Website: apple
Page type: cross-sells
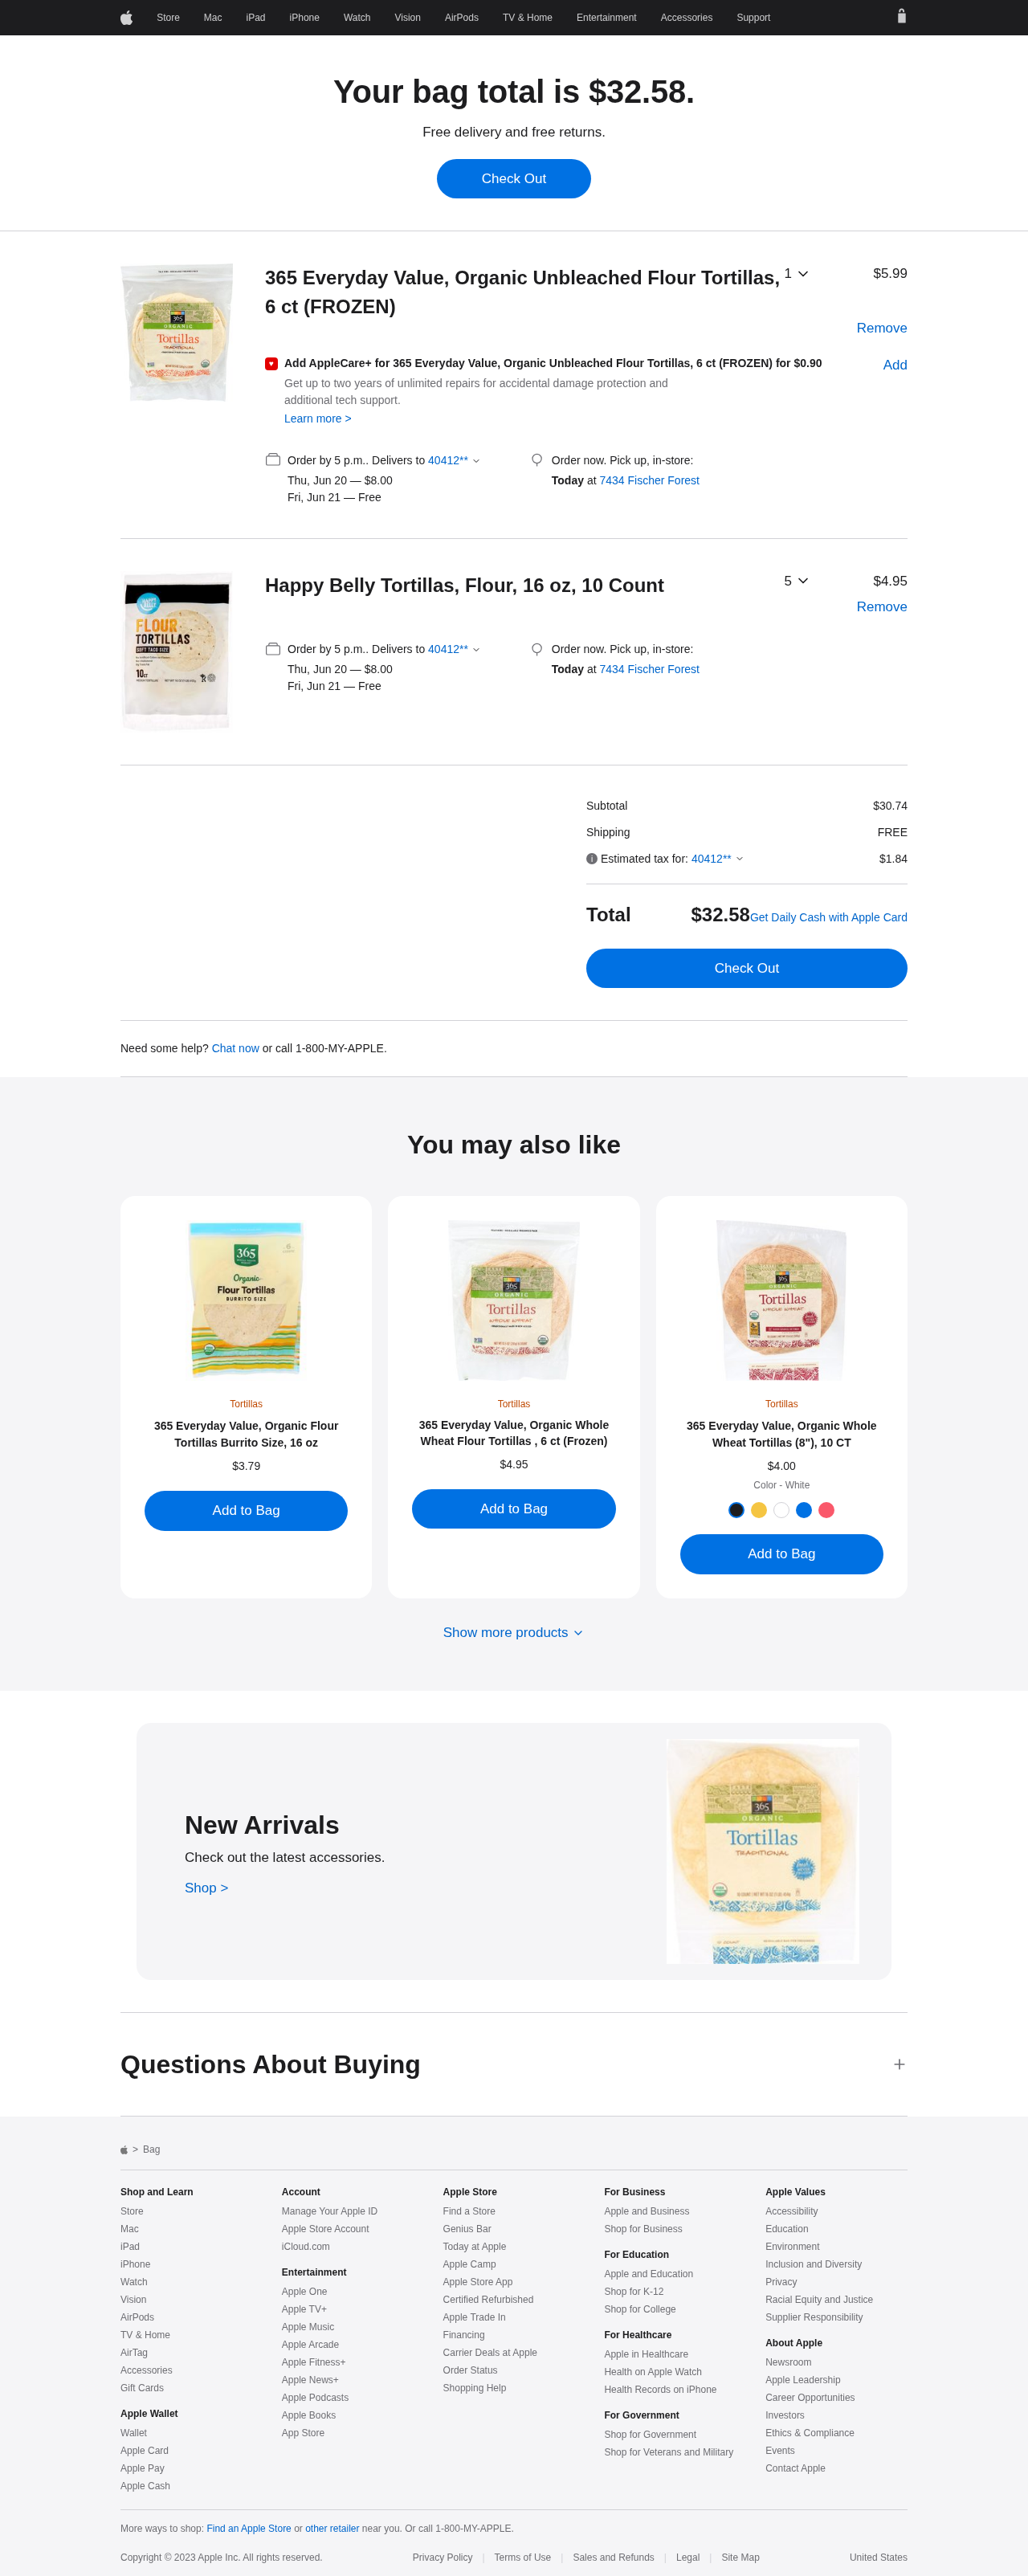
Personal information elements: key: PII_LOCATION1_STREET
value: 7434 Fischer Forest
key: PII_POSTCODE
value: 40412
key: PII_POSTCODE_FULL
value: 40412
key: PII_POSTCODE_NUMERIC
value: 40412
Product elements: key: PRODUCT1_NAME
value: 365 Everyday Value, Organic Unbleached Flour Tortillas, 6 ct (FROZEN)
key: PRODUCT1_PRICE
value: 5.99
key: PRODUCT1_QUANTITY
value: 1
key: PRODUCT2_NAME
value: Happy Belly Tortillas, Flour, 16 oz, 10 Count
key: PRODUCT2_PRICE
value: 4.95
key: PRODUCT2_QUANTITY
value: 5
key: PRODUCT3_ITEM_CATEGORY
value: Tortillas
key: PRODUCT3_NAME
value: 365 Everyday Value, Organic Flour Tortillas Burrito Size, 16 oz
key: PRODUCT3_PRICE
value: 3.79
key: PRODUCT4_ITEM_CATEGORY
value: Tortillas
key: PRODUCT4_NAME
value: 365 Everyday Value, Organic Whole Wheat Flour Tortillas , 6 ct (Frozen)
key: PRODUCT4_PRICE
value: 4.95
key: PRODUCT5_ITEM_CATEGORY
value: Tortillas
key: PRODUCT5_NAME
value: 365 Everyday Value, Organic Whole Wheat Tortillas (8"), 10 CT
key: PRODUCT5_PRICE
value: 4
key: PRODUCT1_NAME2
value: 365 Everyday Value, Organic Unbleached Flour Tortillas, 6 ct (FROZEN)
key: PRODUCT1_APPLECARE_PRICE
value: $0.90
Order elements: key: ORDER_TOTAL
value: $32.58
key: ORDER_DELIVERY_DATE
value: Thu, Jun 20
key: ORDER_DELIVERY_DATE2
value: Fri, Jun 21
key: ORDER_DELIVERY_DATE3
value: Thu, Jun 20
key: ORDER_DELIVERY_DATE4
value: Fri, Jun 21
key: ORDER_SUBTOTAL
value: $30.74
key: ORDER_SHIPPING_COST
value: FREE
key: ORDER_TAX
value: $1.84
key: ORDER_TOTAL2
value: $32.58